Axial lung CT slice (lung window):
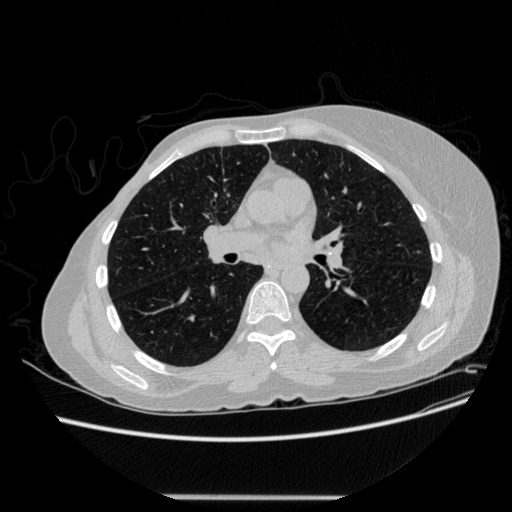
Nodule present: no